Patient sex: M
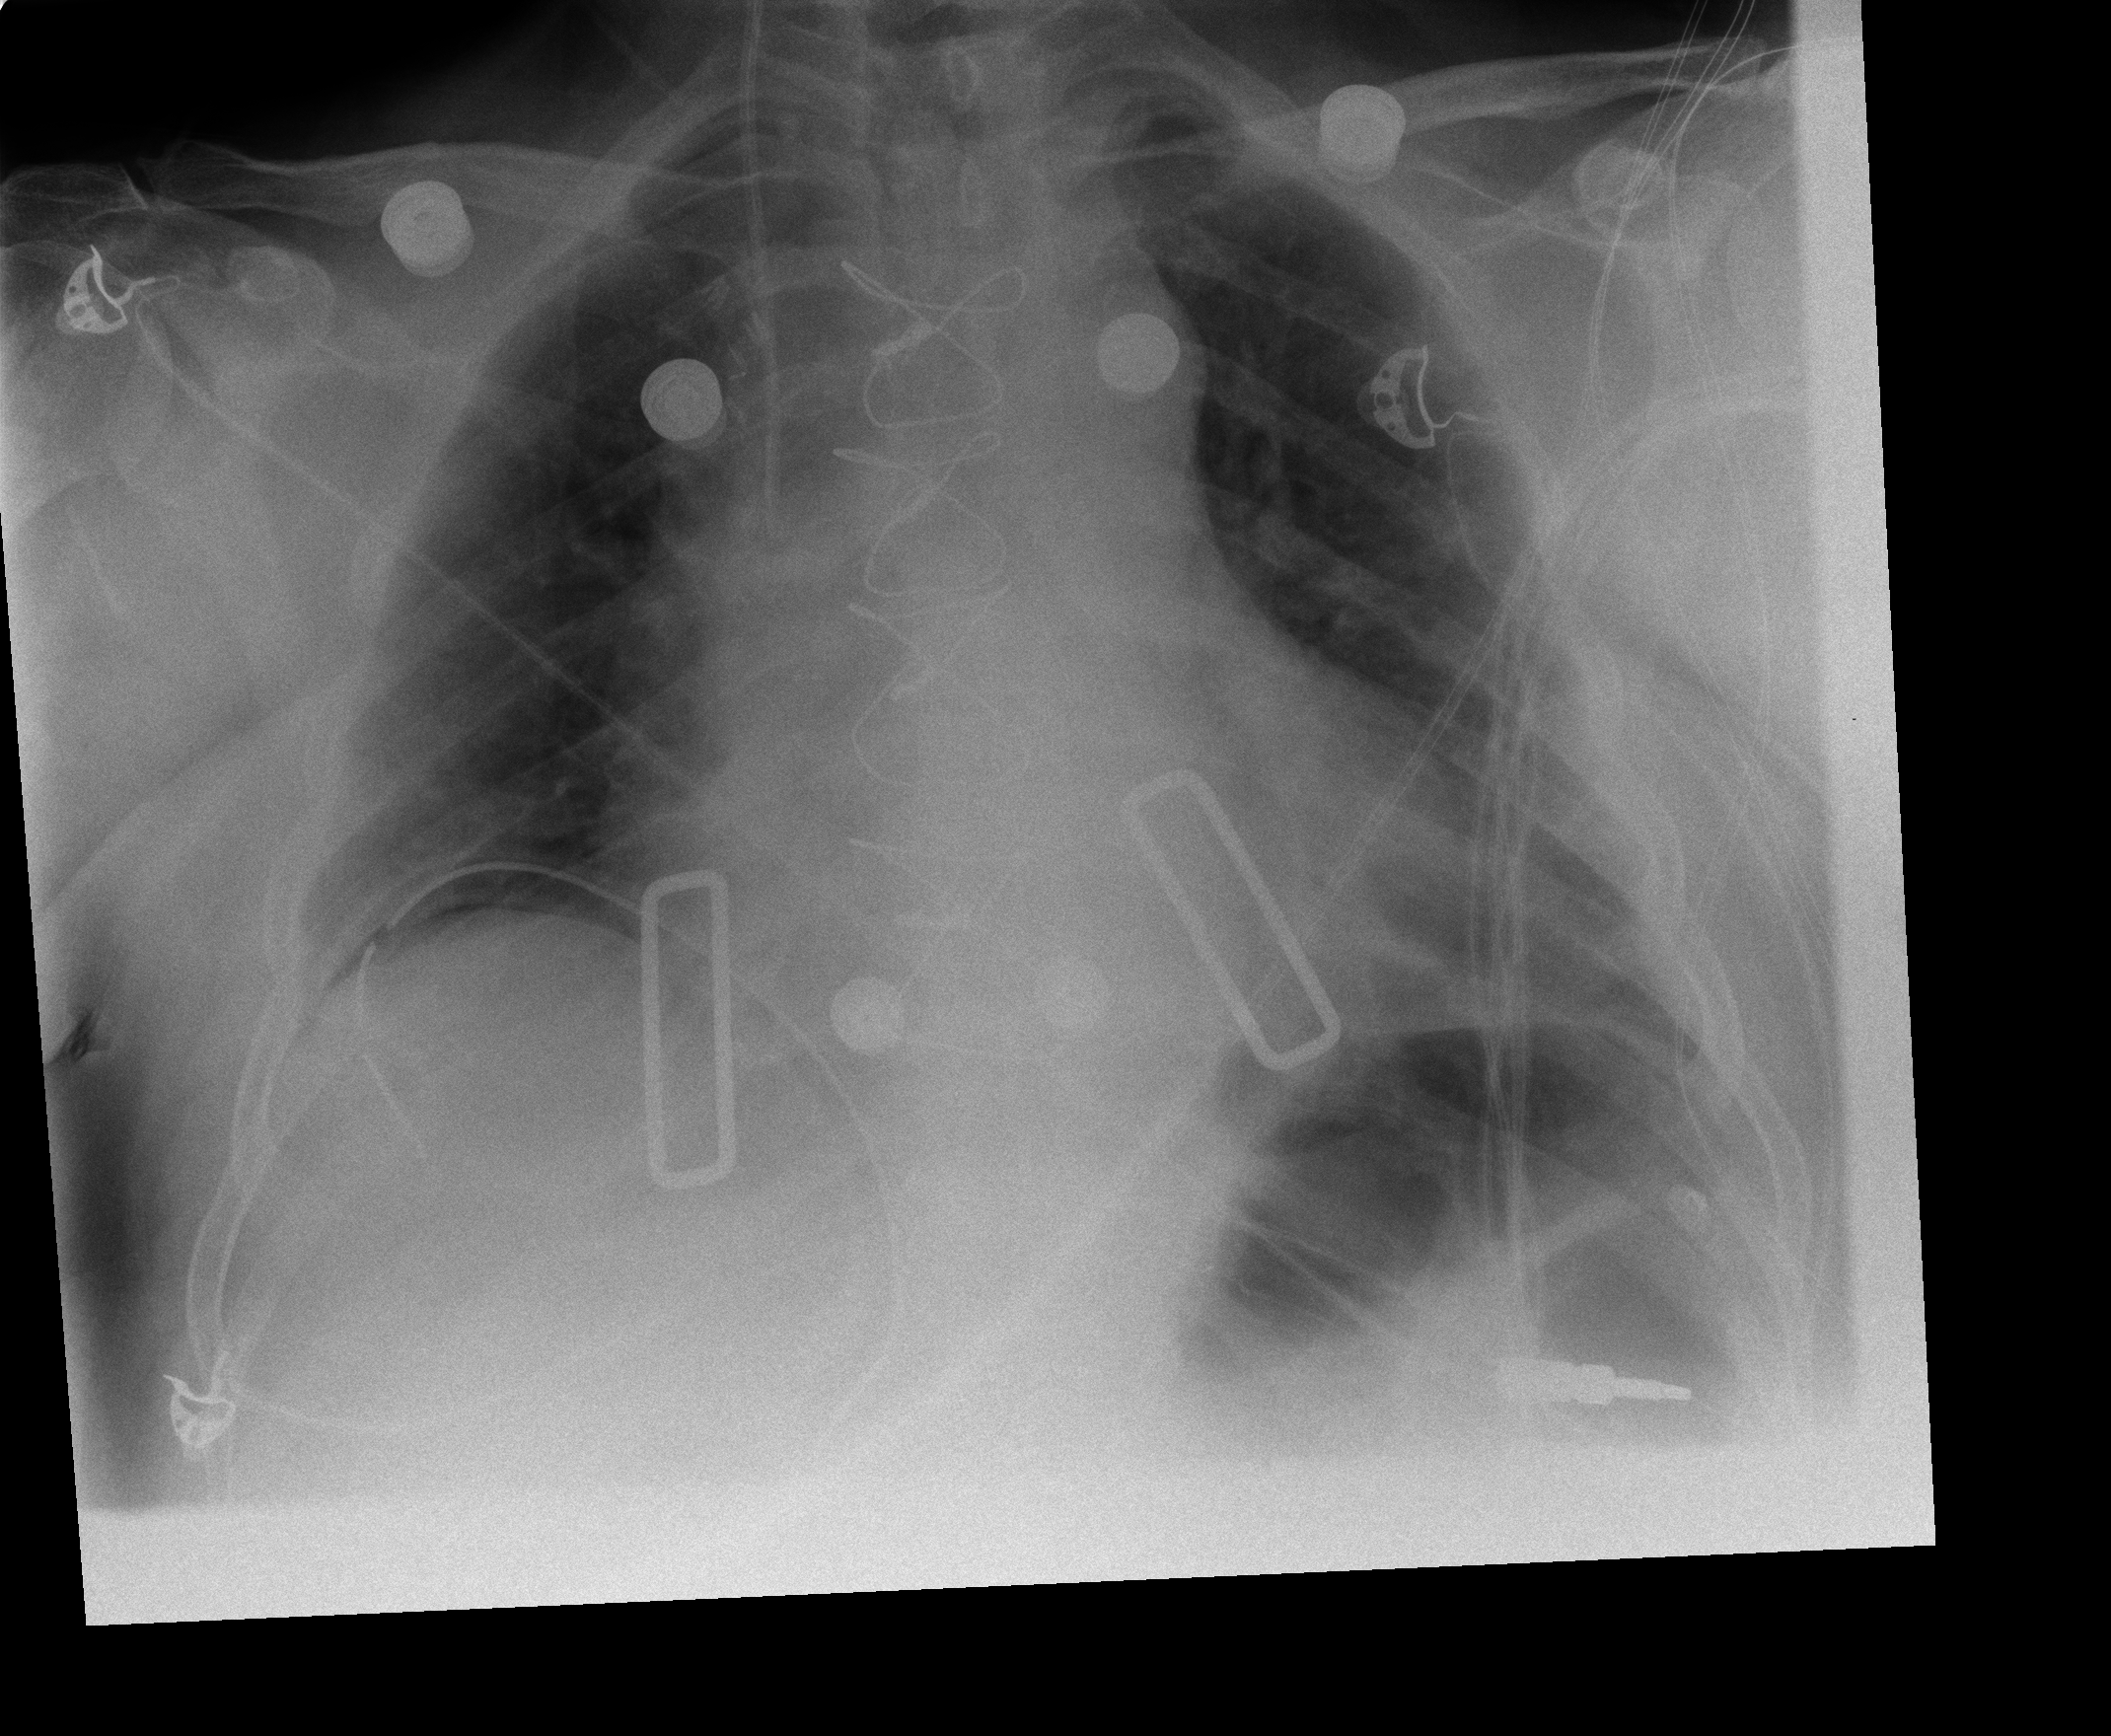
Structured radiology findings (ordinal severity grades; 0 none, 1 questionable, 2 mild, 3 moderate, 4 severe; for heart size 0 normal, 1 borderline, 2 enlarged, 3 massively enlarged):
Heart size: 2
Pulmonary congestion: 0
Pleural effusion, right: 0
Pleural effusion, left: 1
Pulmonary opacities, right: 0
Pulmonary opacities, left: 0
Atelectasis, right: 2
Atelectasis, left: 2